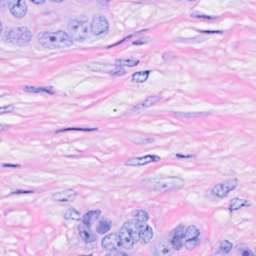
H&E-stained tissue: Breast